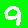
Digit: 9